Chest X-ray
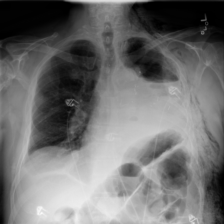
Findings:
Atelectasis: negative
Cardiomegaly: negative
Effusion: negative
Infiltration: negative
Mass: negative
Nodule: negative
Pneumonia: negative
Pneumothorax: negative
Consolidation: negative
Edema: negative
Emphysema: positive
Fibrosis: negative
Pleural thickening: negative
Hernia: negative